Interaction volume radius: 5 \u00c5
Interaction volume height: 20 \u00c5
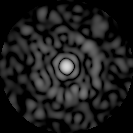
Disorder parameter: 0.8566